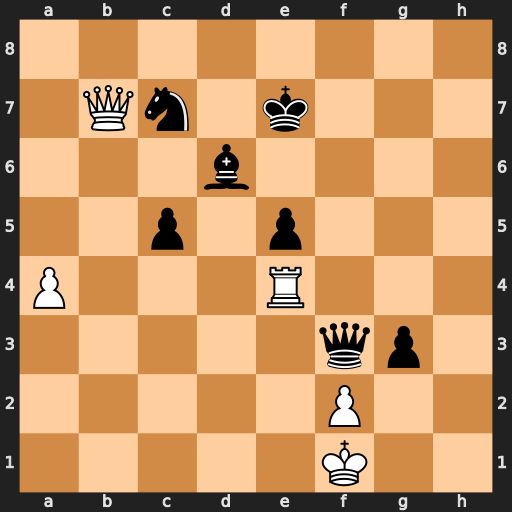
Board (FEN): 8/1Qn1k3/3b4/2p1p3/P3R3/5qp1/5P2/5K2
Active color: w
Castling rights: -
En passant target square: -
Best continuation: Rxe5+ Bxe5 Qxf3